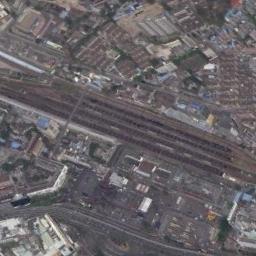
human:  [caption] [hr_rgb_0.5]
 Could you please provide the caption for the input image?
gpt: A well-equipped railway station in a crowded city .

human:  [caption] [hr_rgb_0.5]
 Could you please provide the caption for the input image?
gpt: There are many buildings of different shapes beside the railway station .

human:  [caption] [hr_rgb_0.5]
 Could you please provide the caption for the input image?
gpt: The railway station is next to some buildings .

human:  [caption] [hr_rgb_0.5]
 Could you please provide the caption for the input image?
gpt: The railway station has some railways and trains and lots of other buildings are next to the railway station .

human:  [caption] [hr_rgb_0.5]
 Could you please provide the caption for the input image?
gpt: There are many buildings around the railway station .